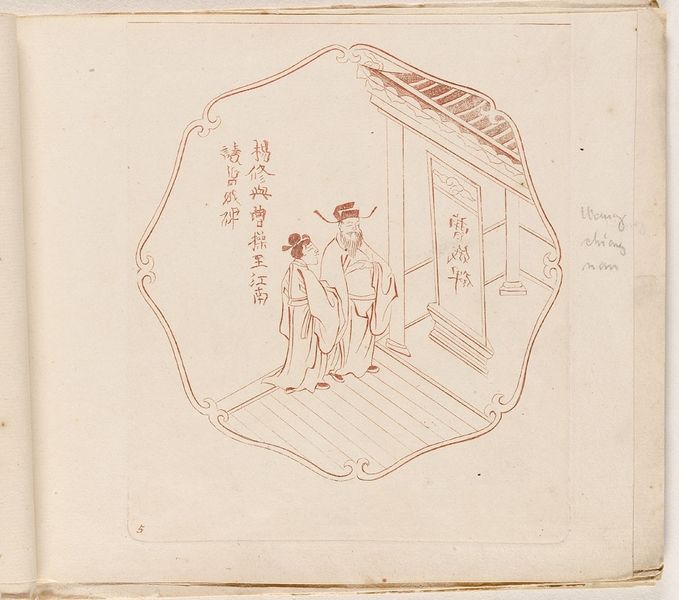
Titel: Chinesendarstellung, Blatt aus der Folge 'Picturae Sinicae'
Künstler: Pieter Schenk
Standort: Hamburg
Institution: Museum für Kunst und Gewerbe Hamburg
Schlagwörter: mann, kopfbedeckung, schrift, papier, grafik, graphik, schriftzeichen, fotografie, photographie, druckgraphik, druckgrafik, radierung, buchstaben, tracht, alphabet, gerippt, volkstracht, reproduktionen, druckerzeugnisse, völker, nationalitäten, heiligtümer, ornamentstich, vorlageblätter, rotdruck